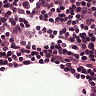
Metastatic tissue present: no